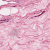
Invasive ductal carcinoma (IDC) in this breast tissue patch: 0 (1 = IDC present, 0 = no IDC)